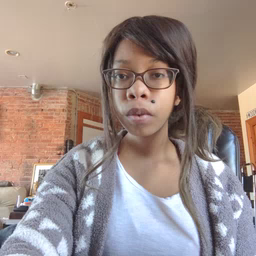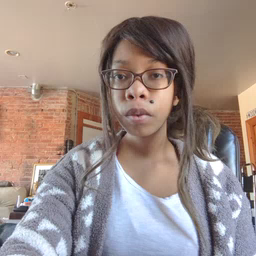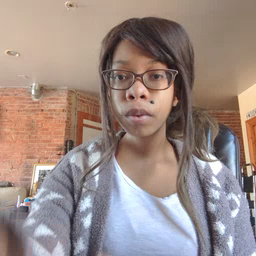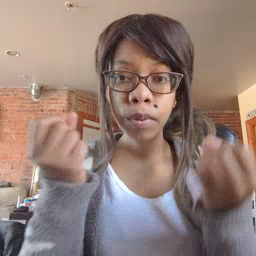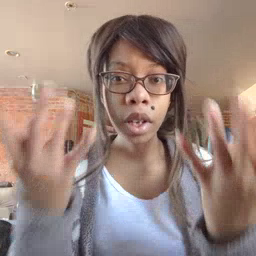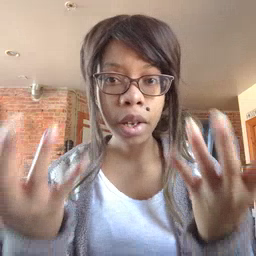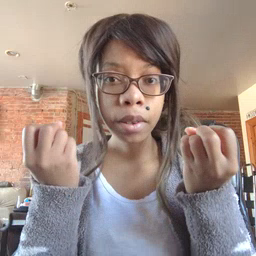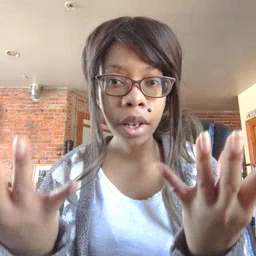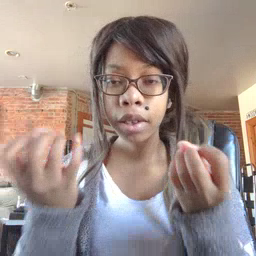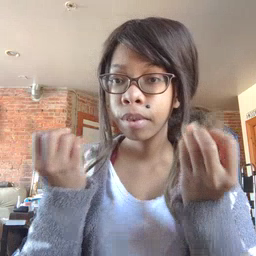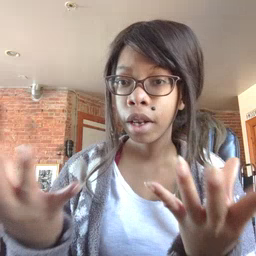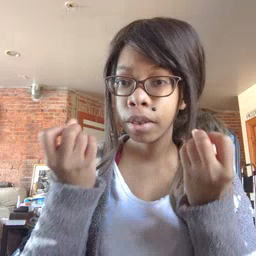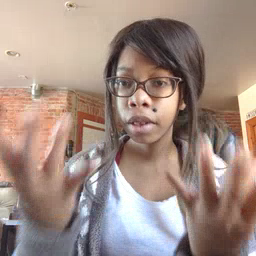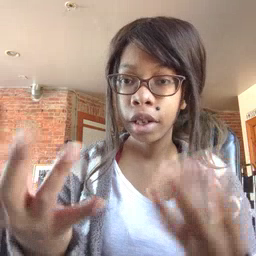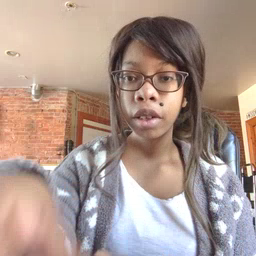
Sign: many